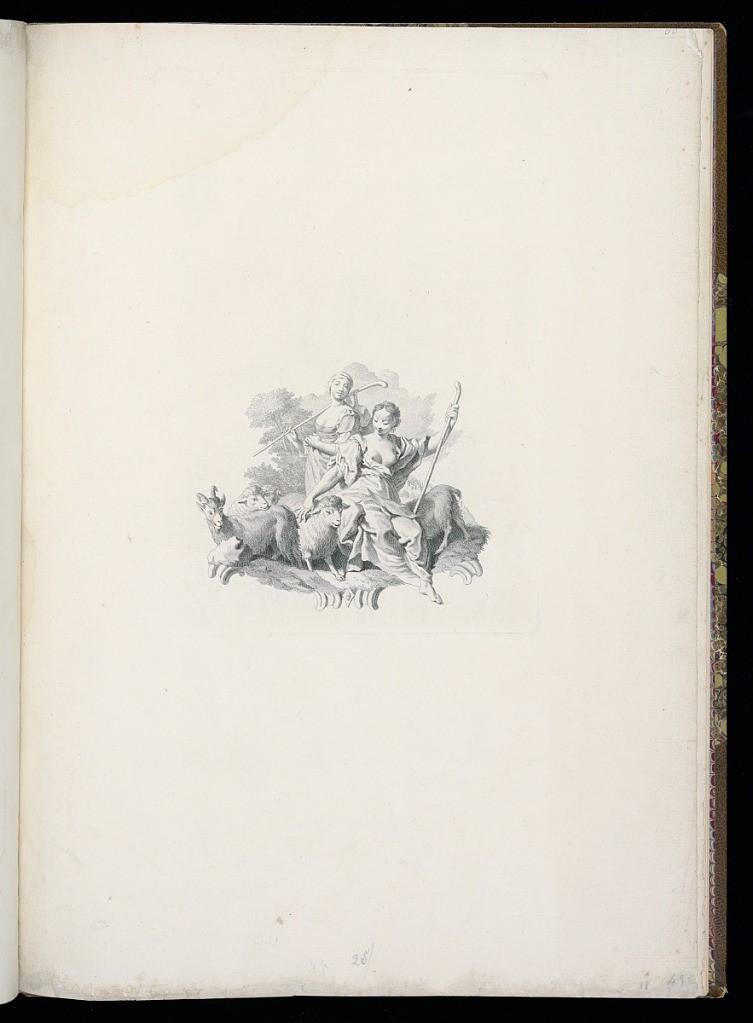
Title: Ornamental Vignette
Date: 18th century
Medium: Etching and engraving on laid paper
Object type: Bound print
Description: Small vignette of two women dressed as shepherdesses, with a flock of sheep and goats. The scene is set aloft a rocaille platform of grass and scrolls. The plate is not signed or numbered.